Field crop: maize
Growth stage: 2
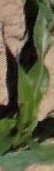
Species: maize